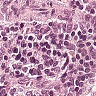
Metastatic tissue present: no